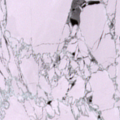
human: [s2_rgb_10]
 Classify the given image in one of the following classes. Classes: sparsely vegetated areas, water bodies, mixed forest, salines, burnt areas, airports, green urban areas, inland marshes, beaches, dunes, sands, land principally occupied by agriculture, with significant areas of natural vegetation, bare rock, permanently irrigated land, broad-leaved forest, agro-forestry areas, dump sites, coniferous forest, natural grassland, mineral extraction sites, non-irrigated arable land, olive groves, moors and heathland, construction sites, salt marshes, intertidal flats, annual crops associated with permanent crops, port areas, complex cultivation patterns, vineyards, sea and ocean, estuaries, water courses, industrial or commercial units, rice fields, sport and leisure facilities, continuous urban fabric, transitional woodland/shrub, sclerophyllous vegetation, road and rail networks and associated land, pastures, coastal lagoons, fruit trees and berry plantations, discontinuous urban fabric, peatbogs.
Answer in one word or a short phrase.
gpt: sea and ocean